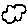
Label: cloud